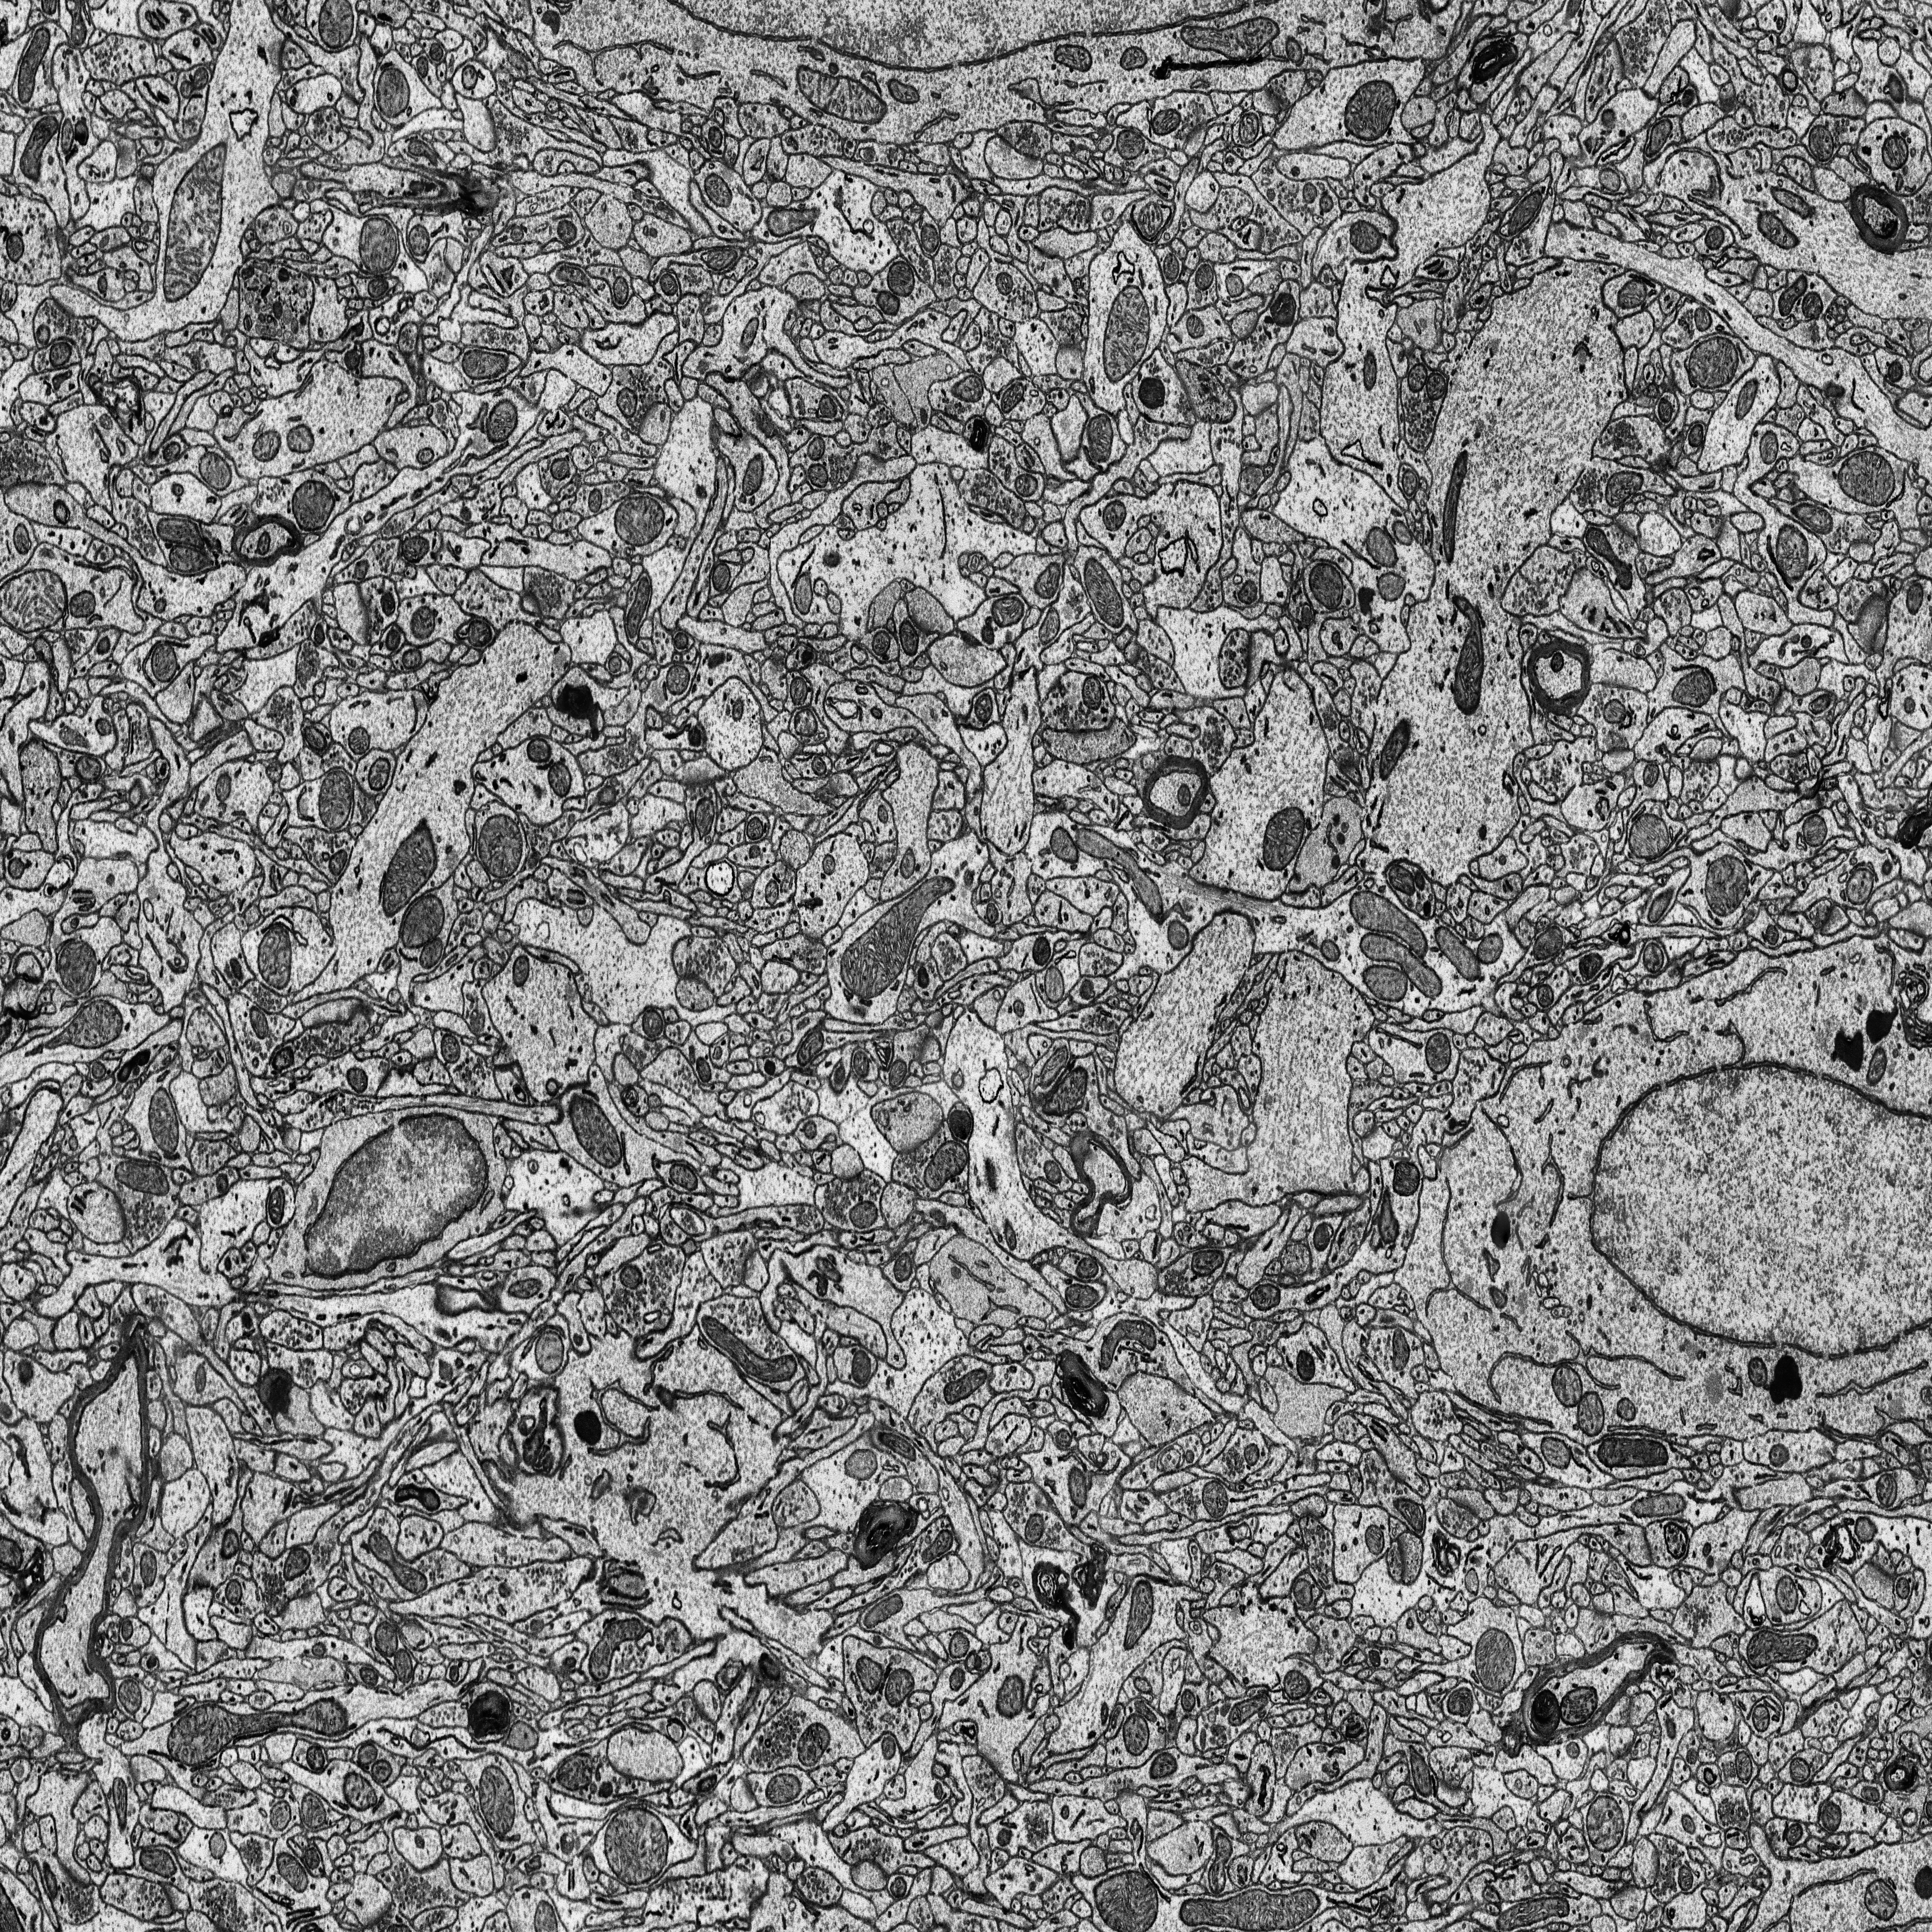
Electron microscopy slice of rat cortex tissue
Slice depth (z): 147
Mitochondria instances in slice: 416